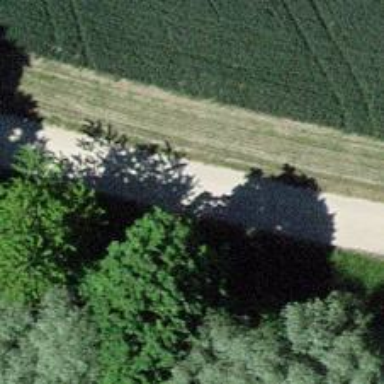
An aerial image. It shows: Gravel track with grade2 tracktype.